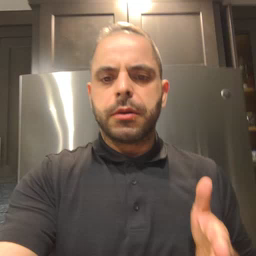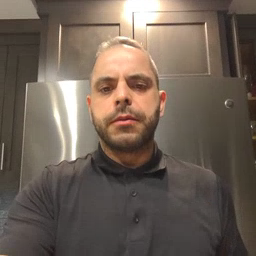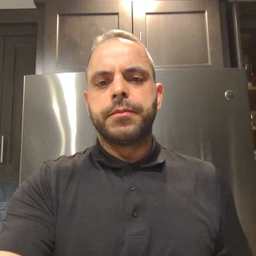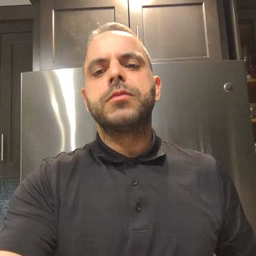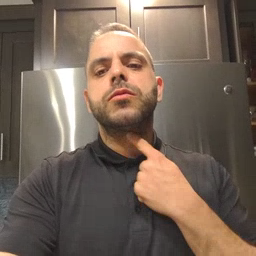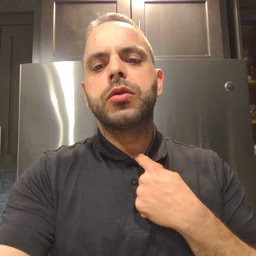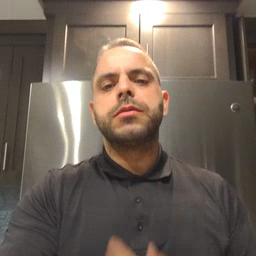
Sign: thirsty